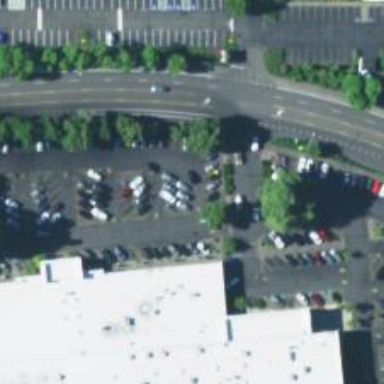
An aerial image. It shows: Parking space.